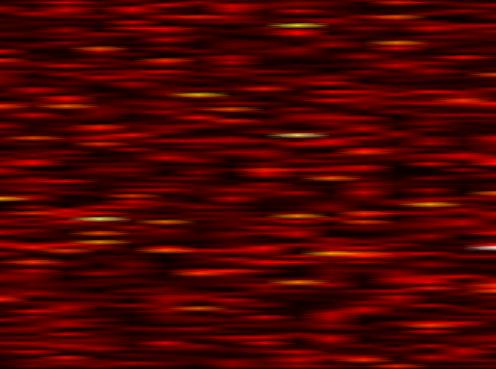
Label: WOLA